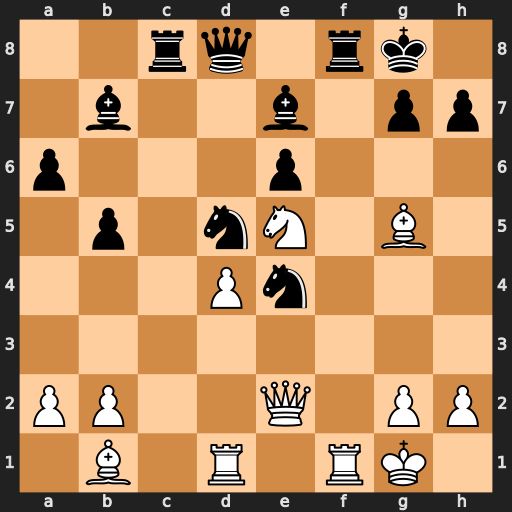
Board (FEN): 2rq1rk1/1b2b1pp/p3p3/1p1nN1B1/3Pn3/8/PP2Q1PP/1B1R1RK1
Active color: w
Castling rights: -
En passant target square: -
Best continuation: Qxe4 Rxf1+ Rxf1 Nf6 Qxb7